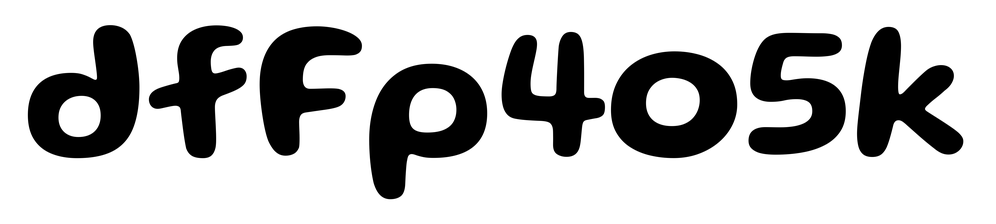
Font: Gluten_SemiBold